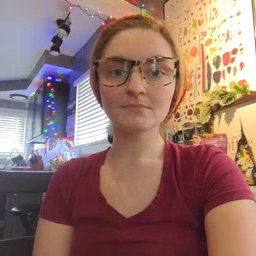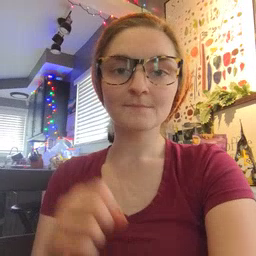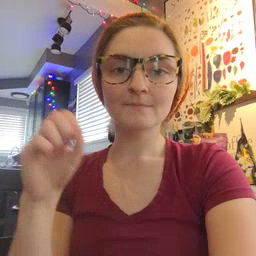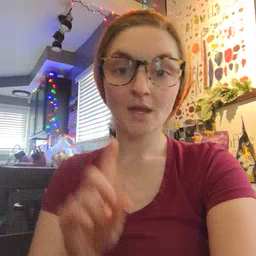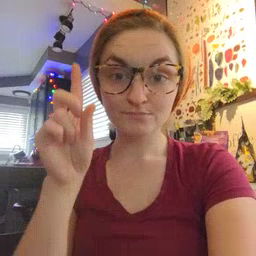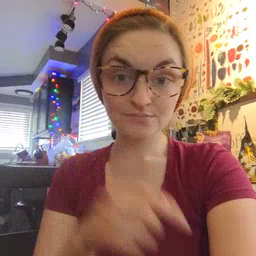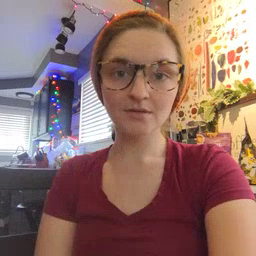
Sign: up